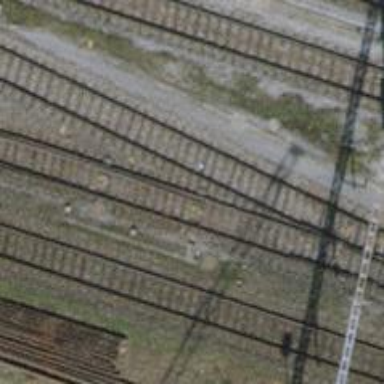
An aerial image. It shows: Railway switch.